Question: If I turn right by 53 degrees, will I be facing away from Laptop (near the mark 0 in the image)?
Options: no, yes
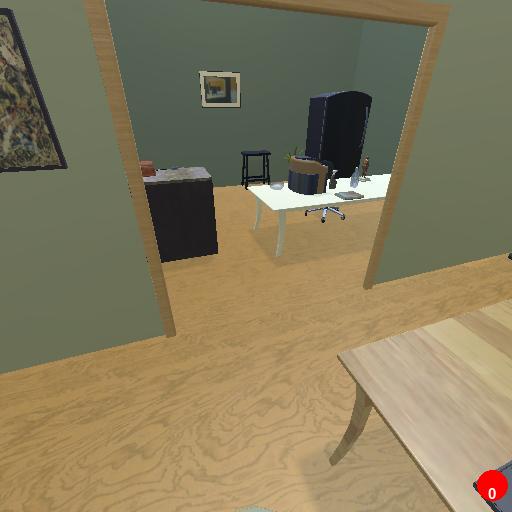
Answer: no